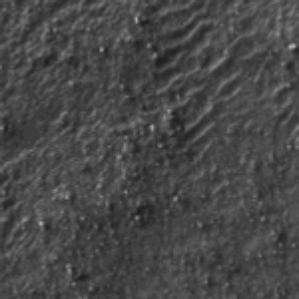
Label: frost